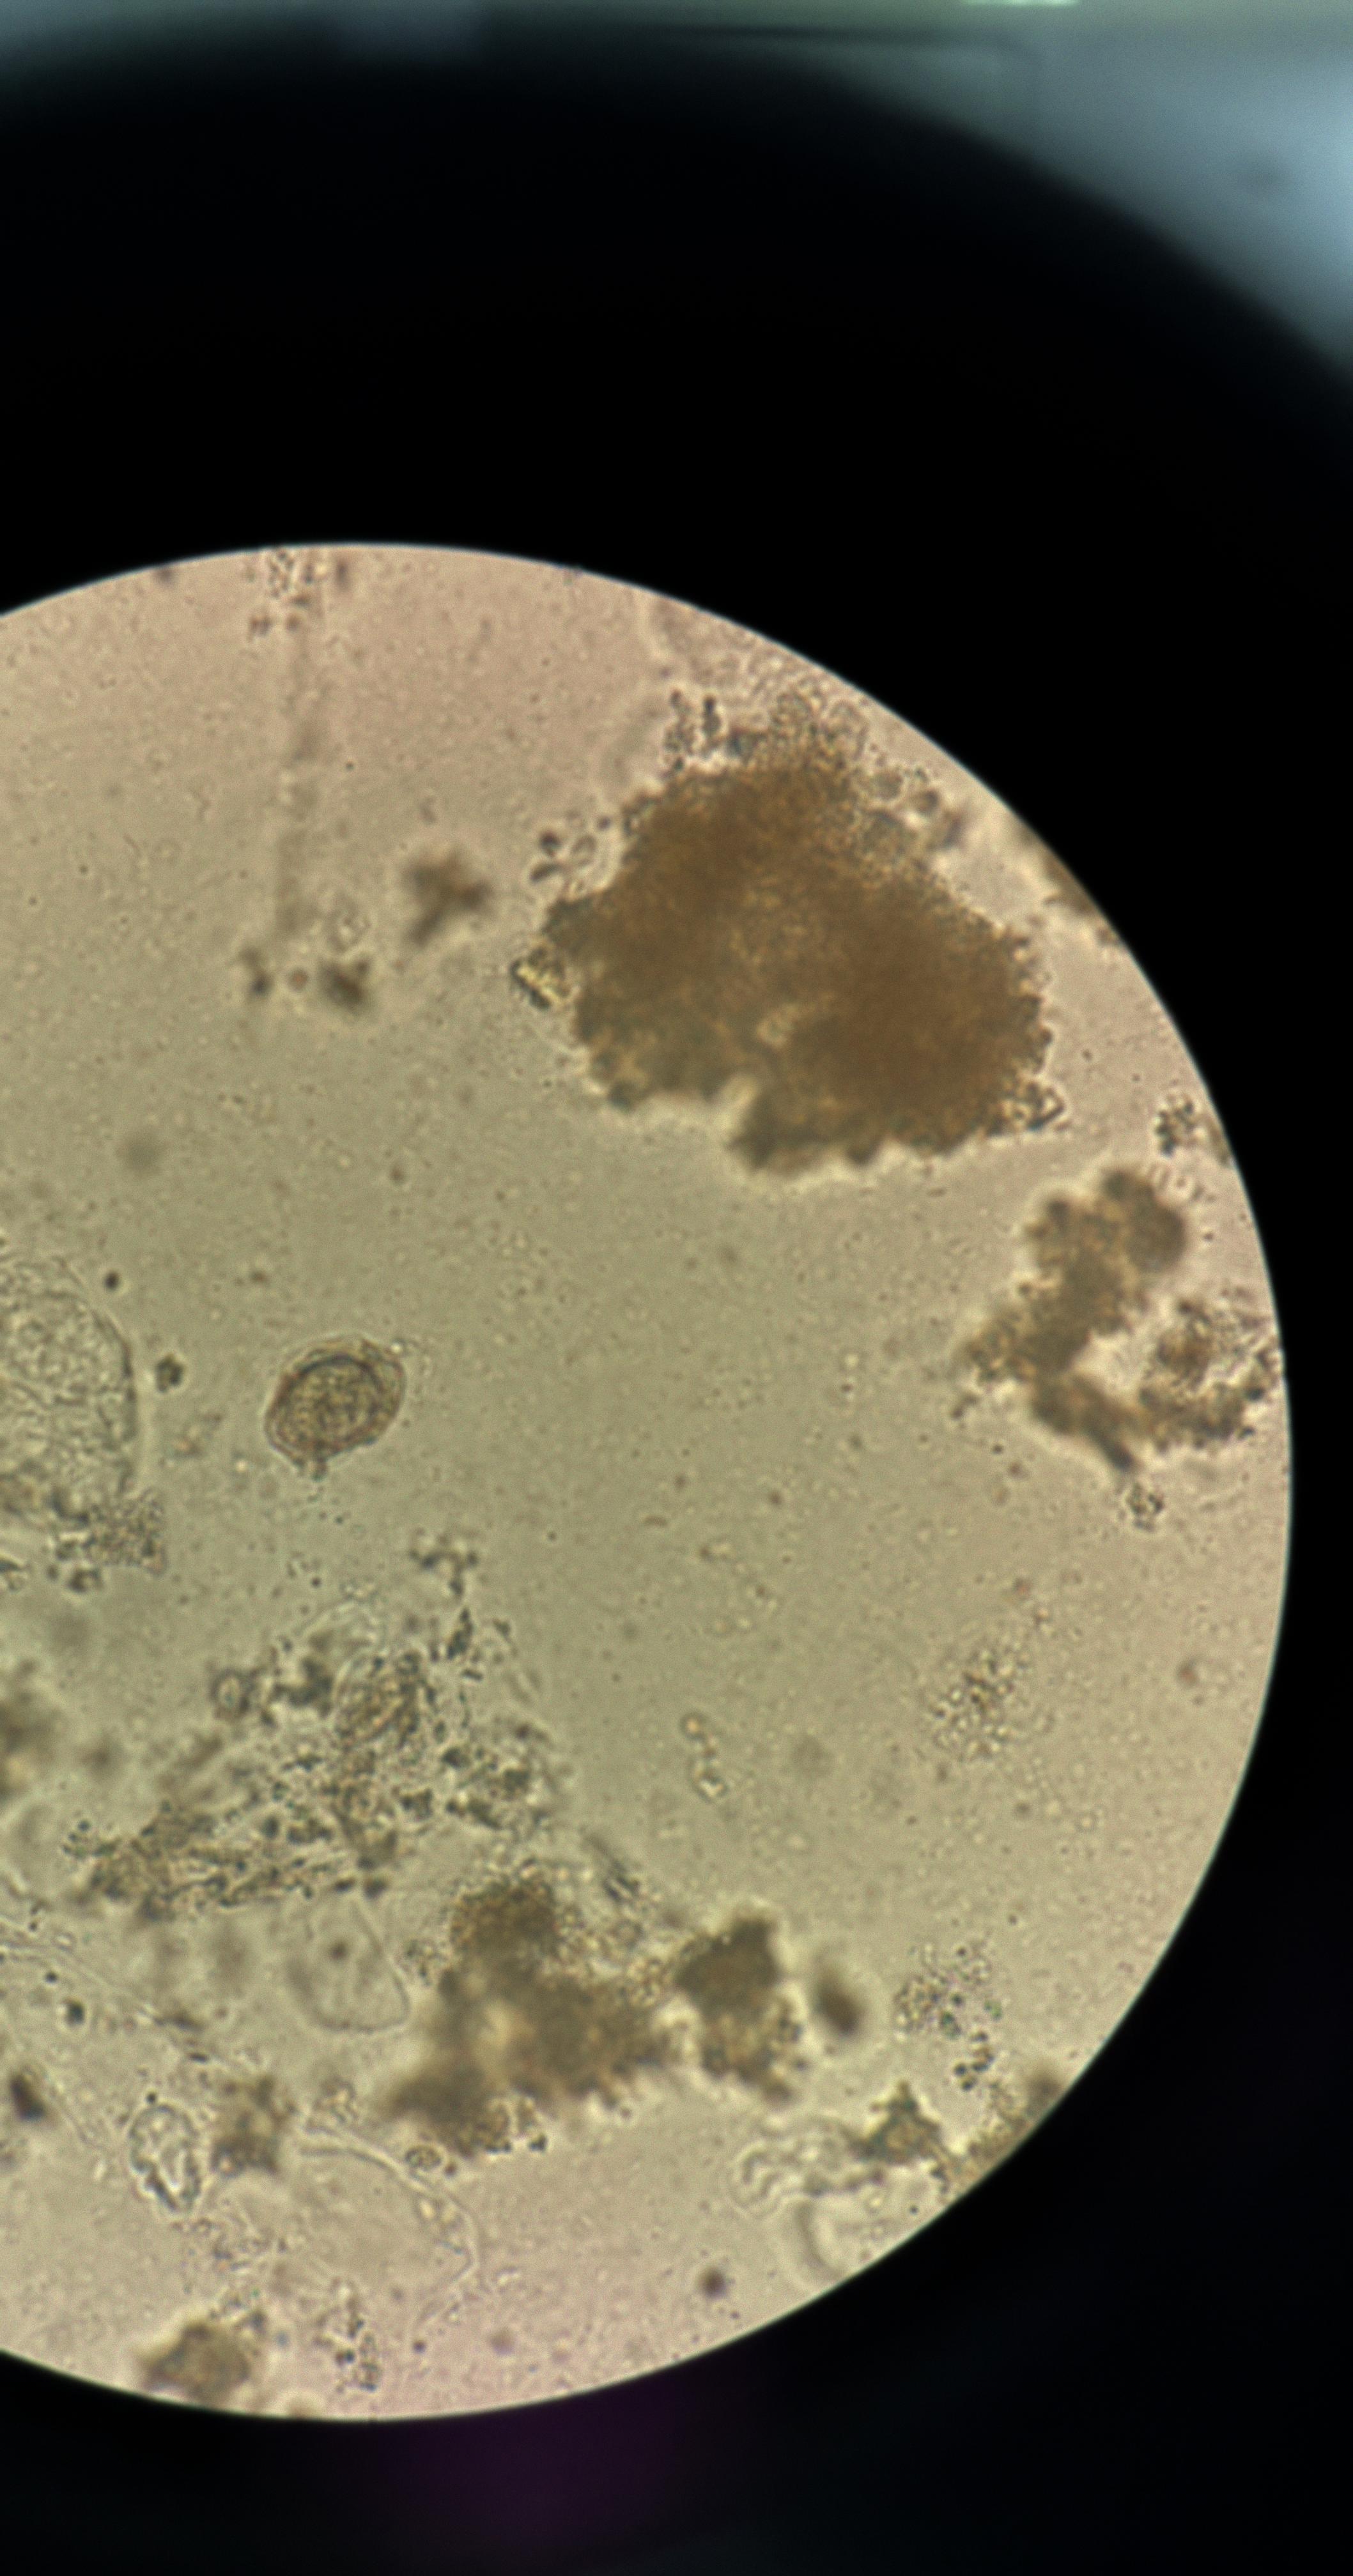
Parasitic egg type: Hymenolepis nana